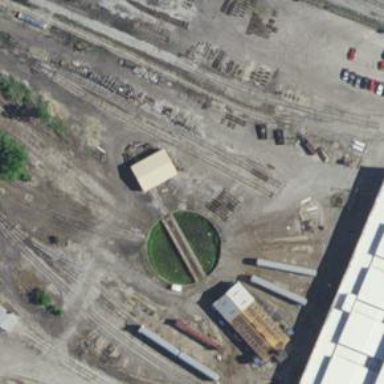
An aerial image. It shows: Railway yard used for servicing trains.